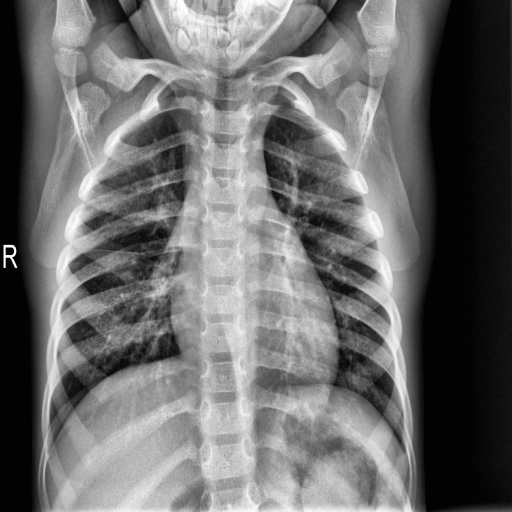
Finding: NORMAL